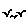
Label: bird